Interaction volume radius: 10 \u00c5
Interaction volume height: 15 \u00c5
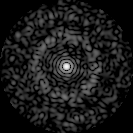
Disorder parameter: 0.8513